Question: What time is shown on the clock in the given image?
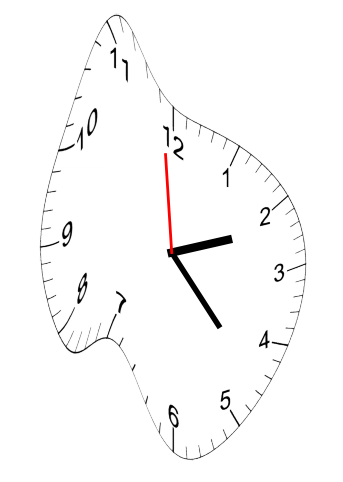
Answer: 02:22:59